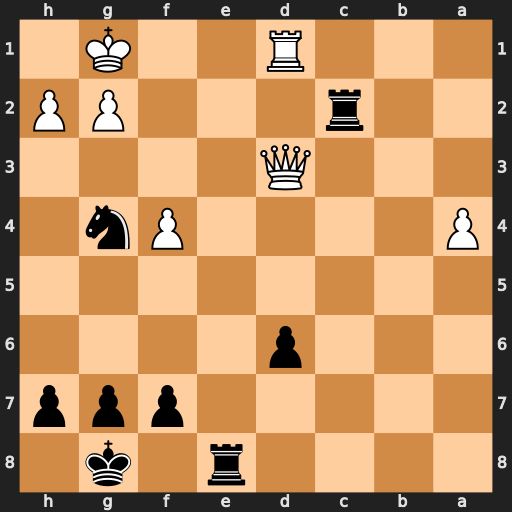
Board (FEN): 4r1k1/5ppp/3p4/8/P4Pn1/3Q4/2r3PP/3R2K1
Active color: b
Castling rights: -
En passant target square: -
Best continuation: Ree2 Qxe2 Rxe2